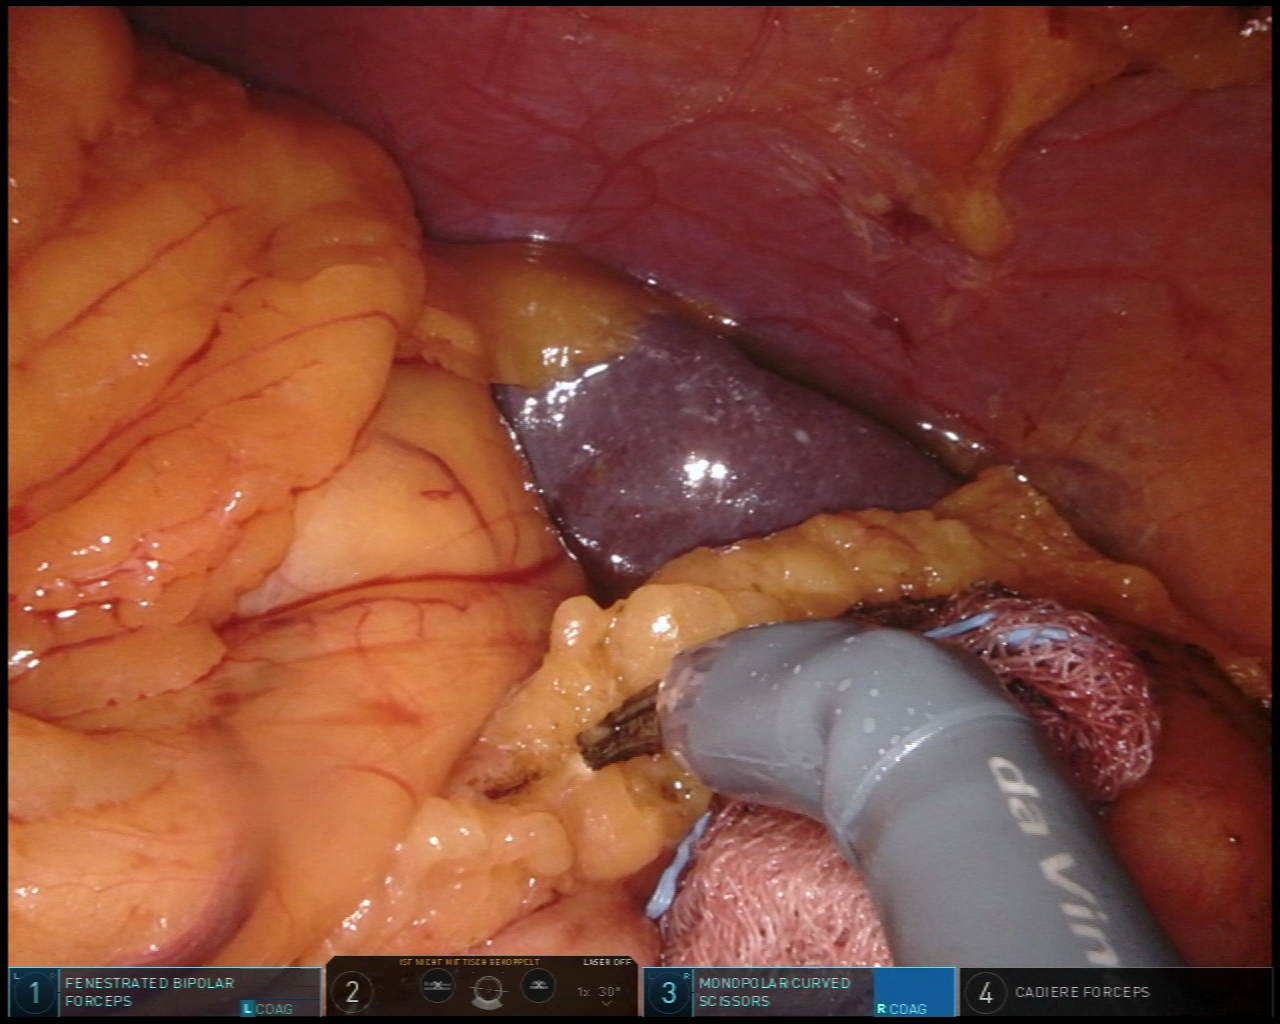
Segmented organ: spleen
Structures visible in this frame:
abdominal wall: yes
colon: no
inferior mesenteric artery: no
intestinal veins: no
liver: no
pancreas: no
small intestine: no
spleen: yes
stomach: no
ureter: no
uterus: no
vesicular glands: no